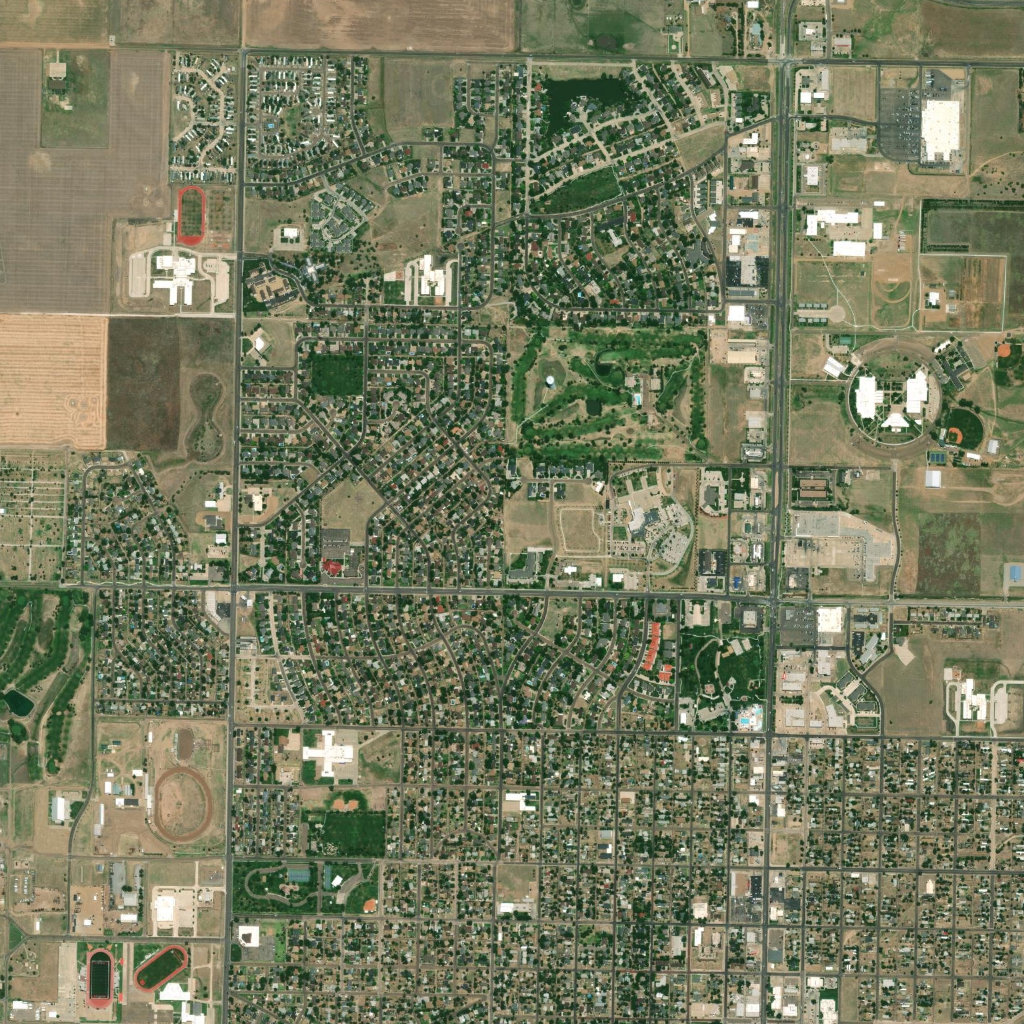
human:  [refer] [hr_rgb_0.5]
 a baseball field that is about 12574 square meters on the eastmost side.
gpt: <box>[[92, 39, 96, 44, 0]]</box>